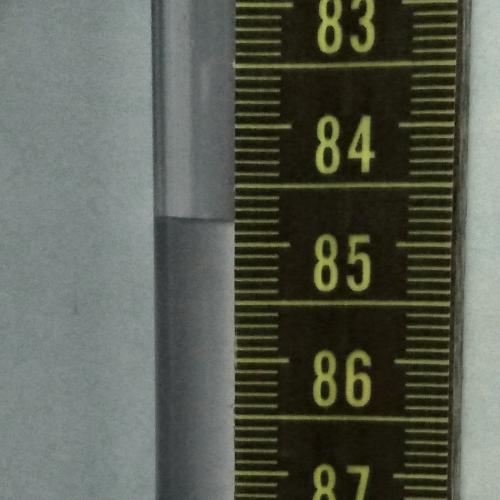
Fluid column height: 84.8 cm